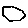
Label: hexagon